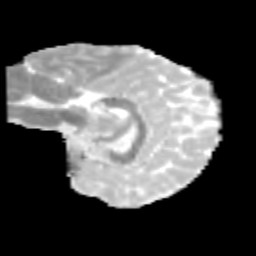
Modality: MD
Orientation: sagittal
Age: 9
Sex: female
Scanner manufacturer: siemens
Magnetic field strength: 3 T
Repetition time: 3.8 s
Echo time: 0.07 s